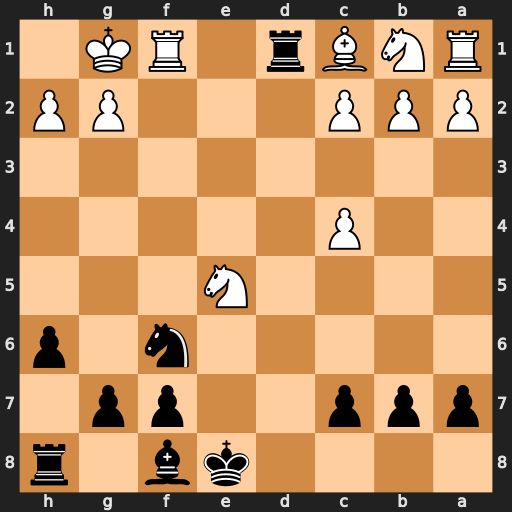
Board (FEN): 4kb1r/ppp2pp1/5n1p/4N3/2P5/8/PPP3PP/RNBr1RK1
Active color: b
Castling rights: k
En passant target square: -
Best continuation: Bc5+ Be3 Bxe3+ Kh1 Rxf1#